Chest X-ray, PA view. Patient: 54 years old, sex M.
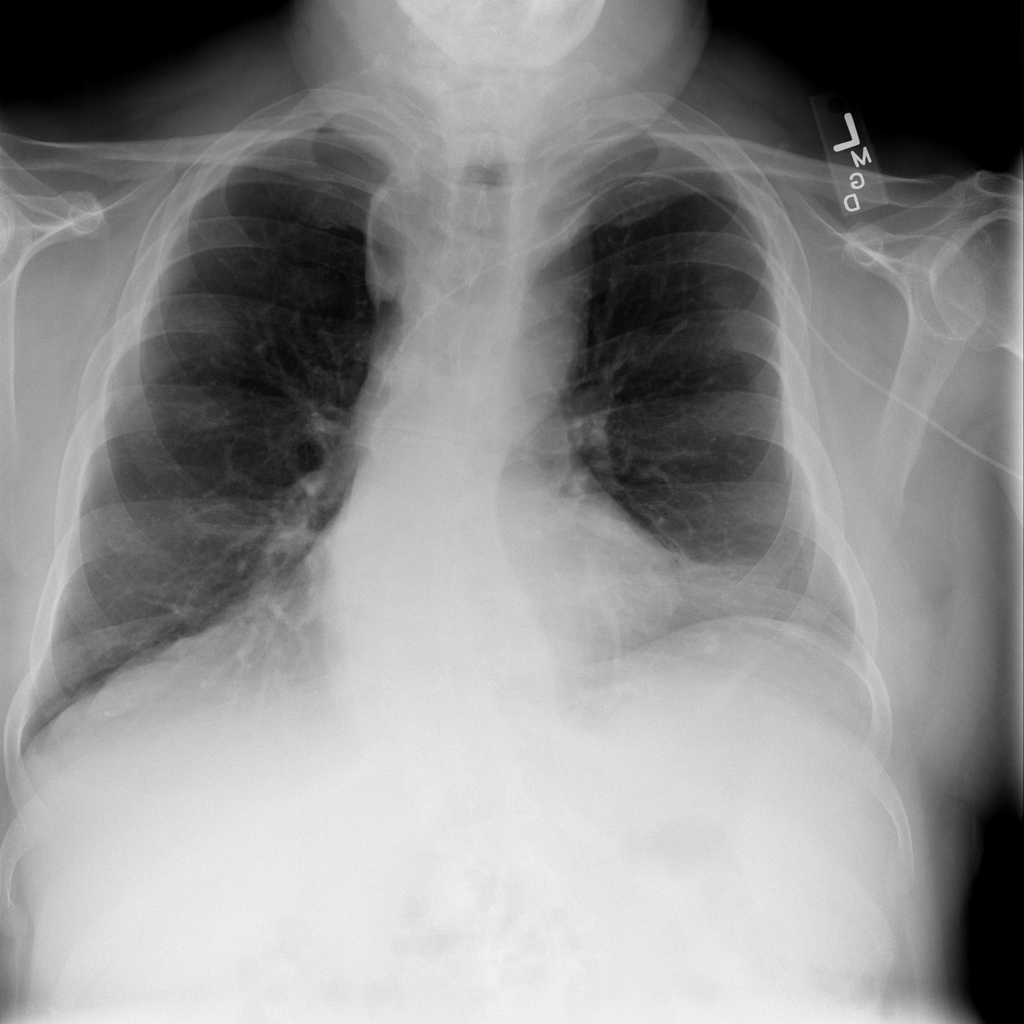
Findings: No Finding